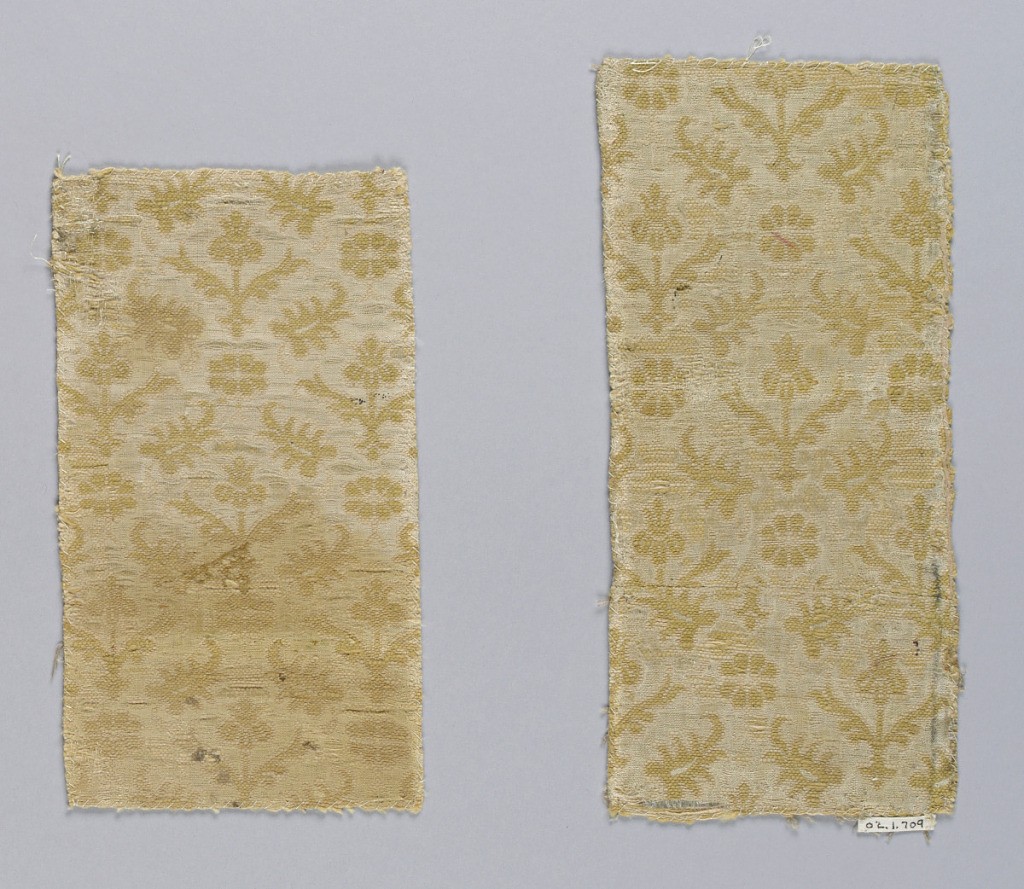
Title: Fragment
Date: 17th century
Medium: silk, cotton Technique: combination of two structures, plain weave plus plain weave
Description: Detached leaf and stem motif in tan on grey.